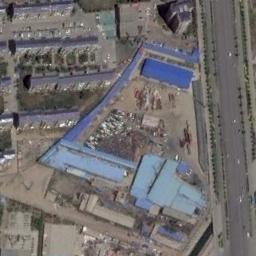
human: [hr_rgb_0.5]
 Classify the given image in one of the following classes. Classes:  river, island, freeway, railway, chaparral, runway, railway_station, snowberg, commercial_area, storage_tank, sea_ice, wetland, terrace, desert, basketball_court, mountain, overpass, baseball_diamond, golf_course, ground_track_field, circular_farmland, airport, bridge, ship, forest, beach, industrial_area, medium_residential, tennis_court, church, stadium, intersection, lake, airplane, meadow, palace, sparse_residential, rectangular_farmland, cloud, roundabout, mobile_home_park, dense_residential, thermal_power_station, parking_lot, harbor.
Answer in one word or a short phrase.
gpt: industrial_area